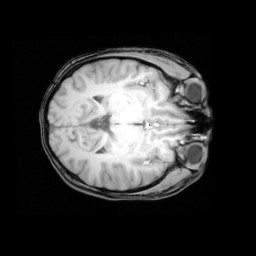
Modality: T1w
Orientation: axial
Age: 22
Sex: female
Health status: healthy
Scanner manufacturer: philips
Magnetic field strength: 3 T
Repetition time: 0.012 s
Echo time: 0.0037 s